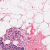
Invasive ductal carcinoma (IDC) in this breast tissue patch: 0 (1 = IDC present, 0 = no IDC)